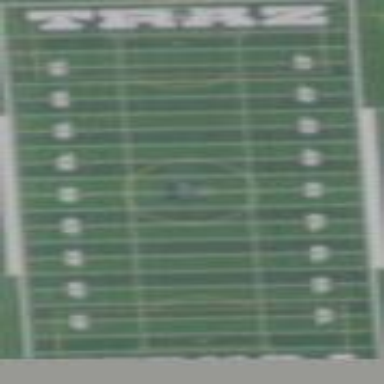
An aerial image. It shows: Pitch for American football.